Interaction volume radius: 10 \u00c5
Interaction volume height: 45 \u00c5
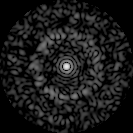
Disorder parameter: 0.8364